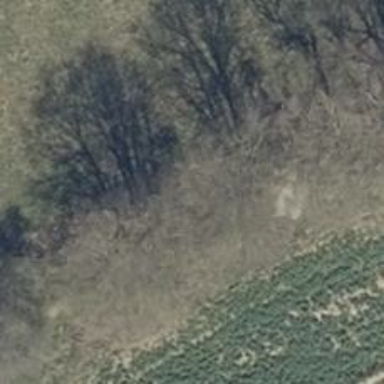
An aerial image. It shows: Row of broadleaved trees.